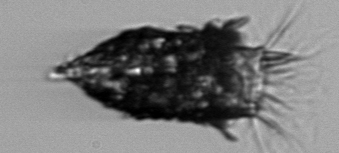
Label: Tintinnopsis